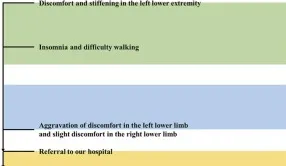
Clinical data of the family with HSP. (F) Major events in the medical record of the proband.
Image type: chart (chart)